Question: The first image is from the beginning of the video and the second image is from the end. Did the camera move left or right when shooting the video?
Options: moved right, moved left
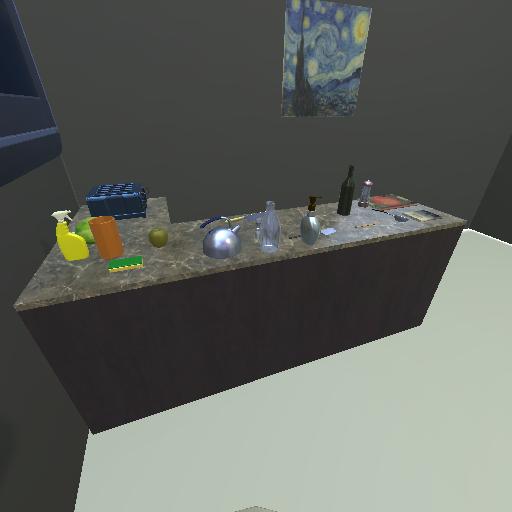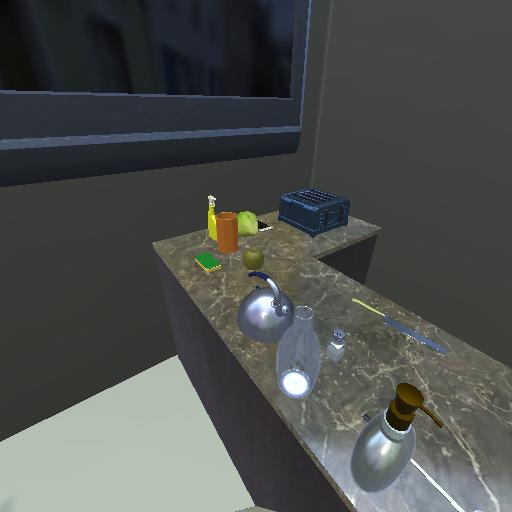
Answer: moved right